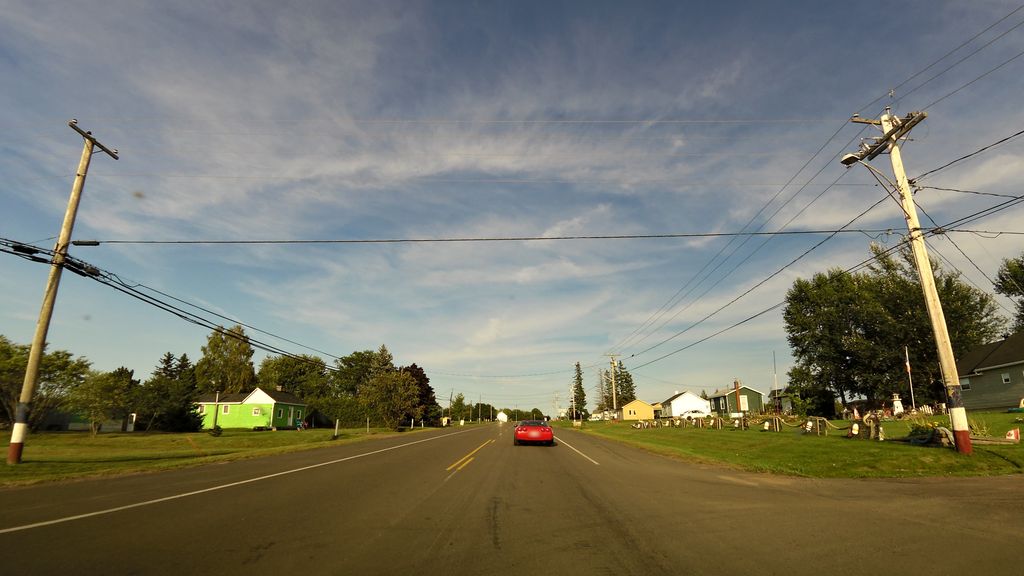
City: charlottetown